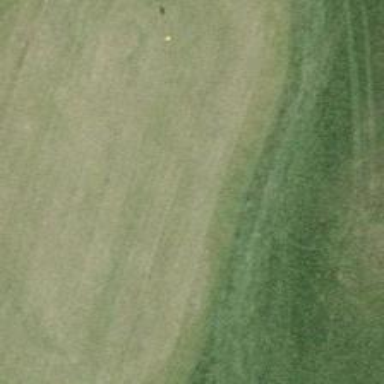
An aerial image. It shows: View of golf hole.